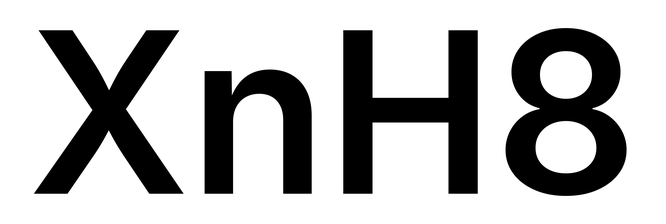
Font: Inter_SemiBold